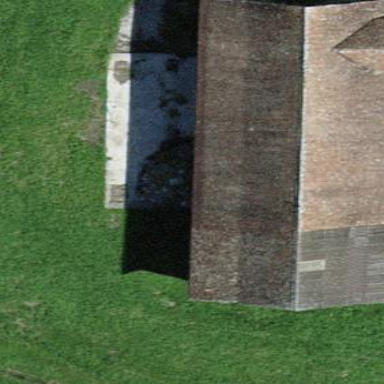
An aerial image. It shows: Rural barn.